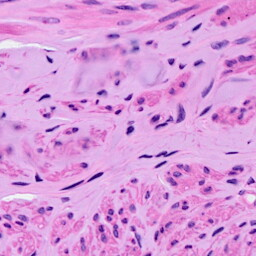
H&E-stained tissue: Ovarian